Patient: sex M, age 57
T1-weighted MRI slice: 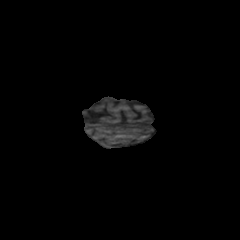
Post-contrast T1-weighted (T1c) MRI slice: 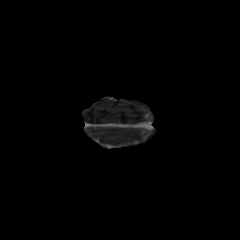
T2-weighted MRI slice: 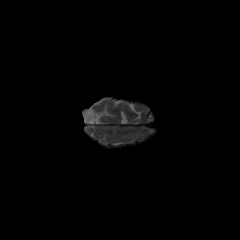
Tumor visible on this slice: no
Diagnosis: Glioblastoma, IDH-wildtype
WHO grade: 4